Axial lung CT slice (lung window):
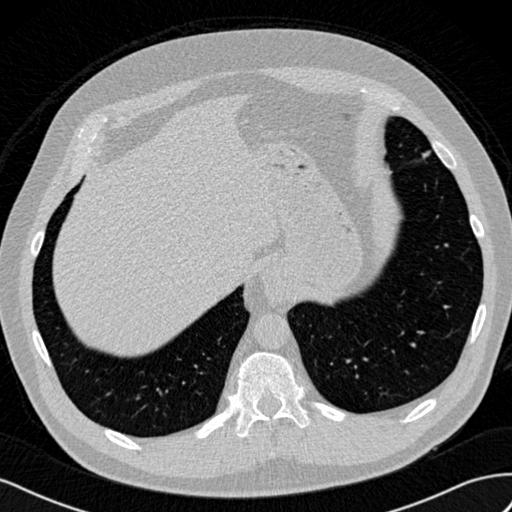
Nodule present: no